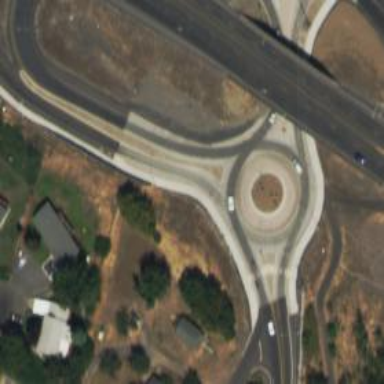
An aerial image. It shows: Primary highway intersecting roundabout.